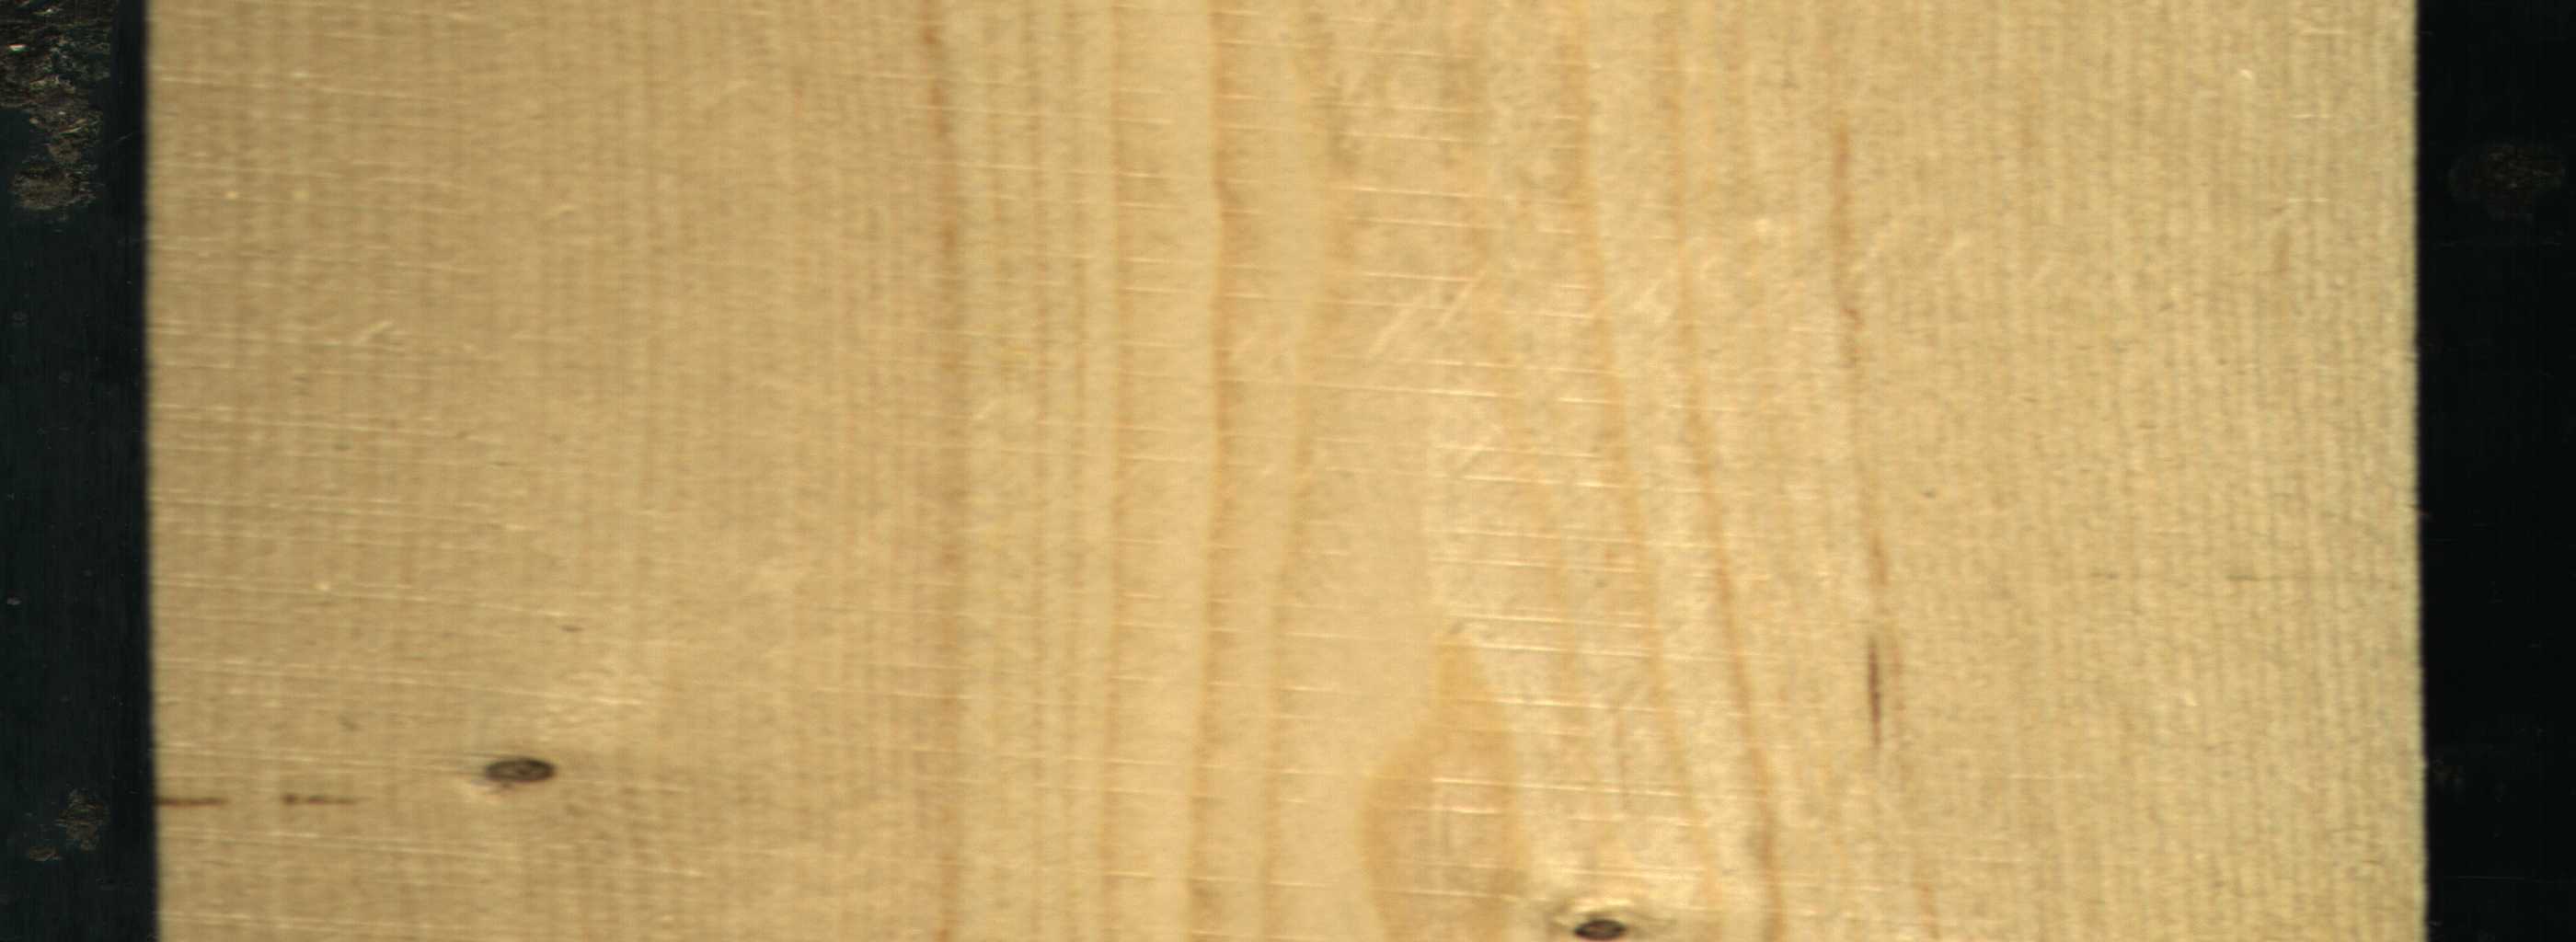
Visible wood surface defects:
Live_Knot
Live_Knot